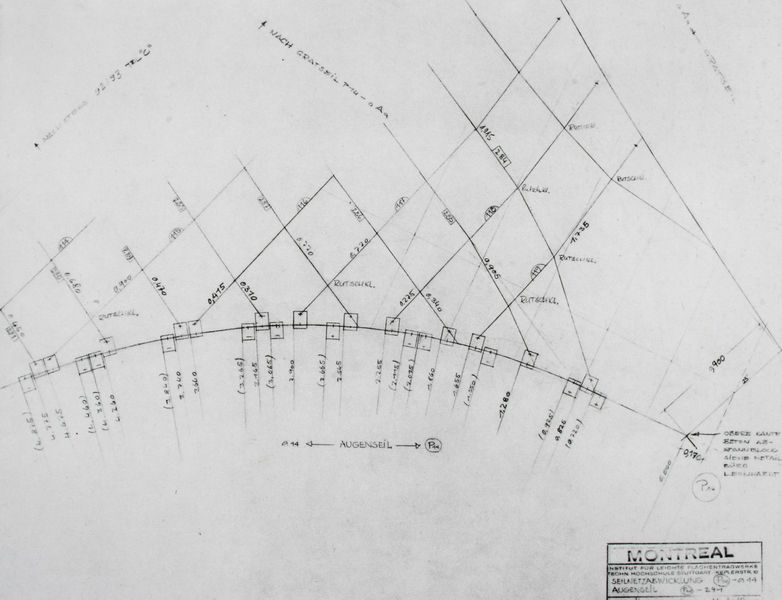
Titel: Plan für die Seilnetzabwicklung
Künstler: Frei Otto
Standort: Montreal
Institution: Deutscher Pavillon auf der Weltausstellung
Schlagwörter: weiß, ausschnitt, grau, schwarz, architektur, felder, gitter, blatt, papier, biegung, bogen, grafik, graphik, linien, zahlen, ziffern, gerade, striche, strahlen, linie, selzug, schwarzweiß, strahl, beschriftung, stempel, entwurf, krümmung, quadrate, rauten, strecke, zahl, konstruktion, plan, strecken, entwicklung, verlauf, kästchen, quadrat, vierecke, geraden, pfeile, raster, beschreibung, legende, grundriss, maßstab, berechnung, skala, bezeichnungen, maße, rasterung, verläufe, kreuzungen, kreuzungspunkte